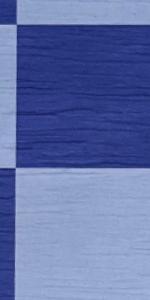
Label: Empty